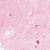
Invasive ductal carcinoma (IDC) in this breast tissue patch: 0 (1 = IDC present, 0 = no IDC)